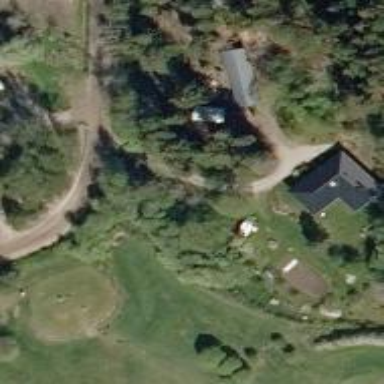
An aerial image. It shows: Path for both road and golf.